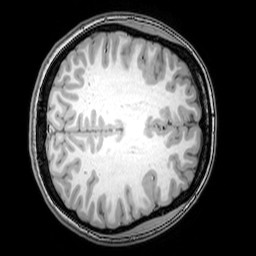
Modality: T1w
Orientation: axial
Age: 22
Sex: female
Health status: healthy
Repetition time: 0.081 s
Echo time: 0.037 s